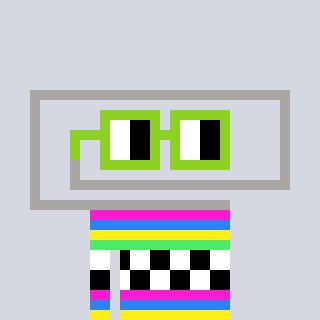
a pixel art character with square light green glasses, a paperclip-shaped head and a grayscale-colored body on a cool background